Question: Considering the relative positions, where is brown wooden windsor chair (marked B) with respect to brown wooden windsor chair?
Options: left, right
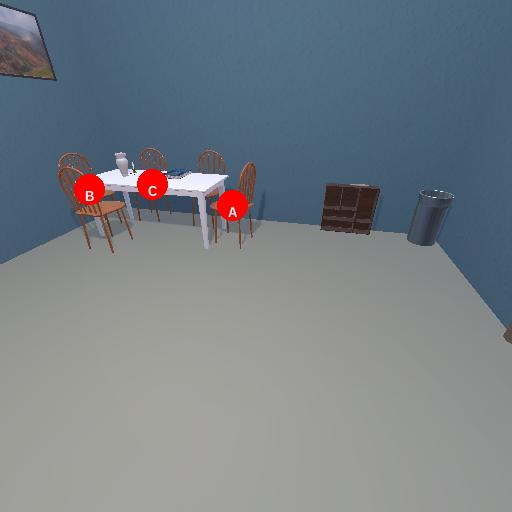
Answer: left